Interaction volume radius: 10 \u00c5
Interaction volume height: 25 \u00c5
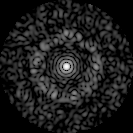
Disorder parameter: 0.851